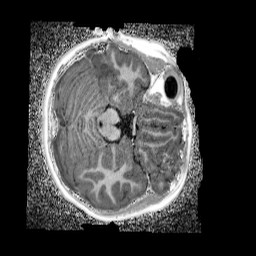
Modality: UNIT1_denoised
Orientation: axial
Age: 8
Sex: female
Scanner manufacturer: siemens
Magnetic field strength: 3 T
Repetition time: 4 s
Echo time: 0.00299 s